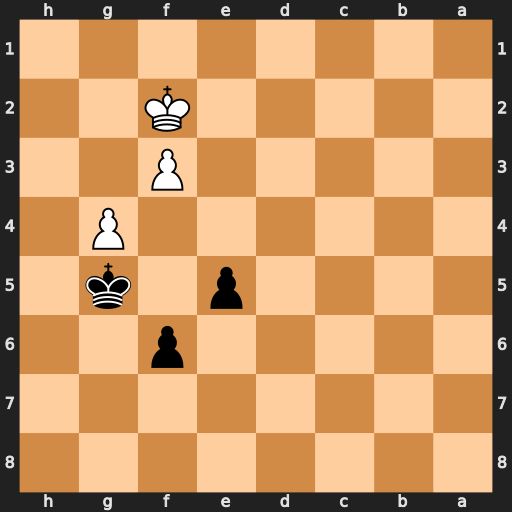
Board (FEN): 8/8/5p2/4p1k1/6P1/5P2/5K2/8
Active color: b
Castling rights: -
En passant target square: -
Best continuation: Kf4 Ke2 e4 fxe4 Kxe4 g5 fxg5 Kf2 Kf4 Kg2 Kg4